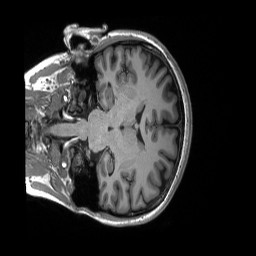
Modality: T1w
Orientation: coronal
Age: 18
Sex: female
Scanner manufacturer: siemens
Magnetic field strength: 3 T
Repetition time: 2.3 s
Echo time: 0.00298 s